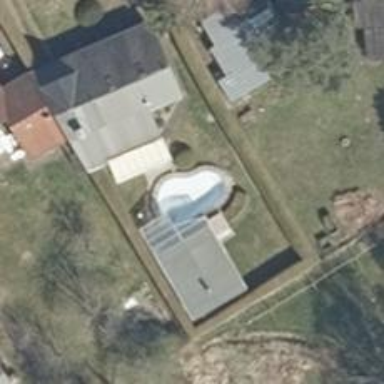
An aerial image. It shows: Swimming pool located in leisure land.